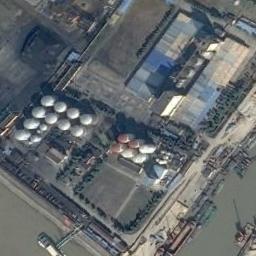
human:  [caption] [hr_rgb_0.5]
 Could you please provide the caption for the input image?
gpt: There are many storage tanks on the bare land next to the river .

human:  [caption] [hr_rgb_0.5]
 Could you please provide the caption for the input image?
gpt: One of these storage tanks is orange .

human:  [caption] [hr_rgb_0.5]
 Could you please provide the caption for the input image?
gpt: There are many trees beside the storage tanks .

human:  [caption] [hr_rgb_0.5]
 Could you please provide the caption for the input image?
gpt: There are many different sized storage tanks and many buildings in the factory .

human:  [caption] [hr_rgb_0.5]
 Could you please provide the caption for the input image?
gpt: There are some storage tanks arranged neatly beside the river .